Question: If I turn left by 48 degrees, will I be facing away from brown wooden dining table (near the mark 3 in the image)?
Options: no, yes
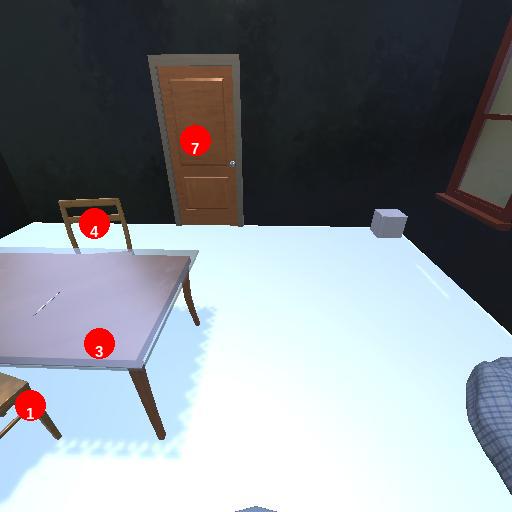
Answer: no